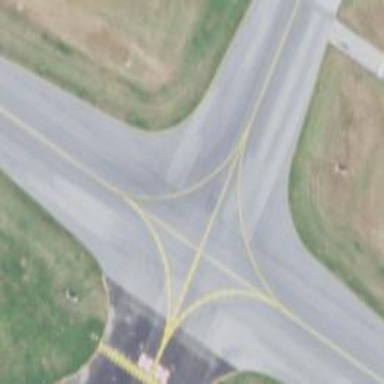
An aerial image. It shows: Image of taxiway at airport.